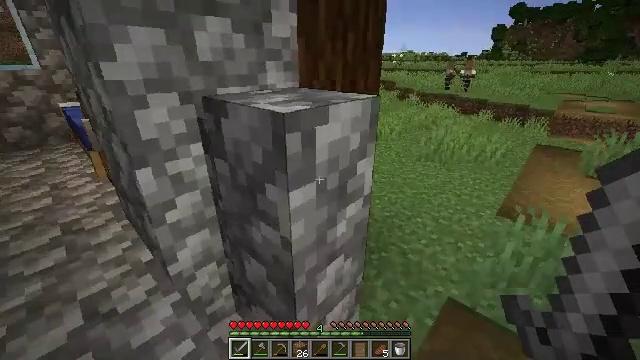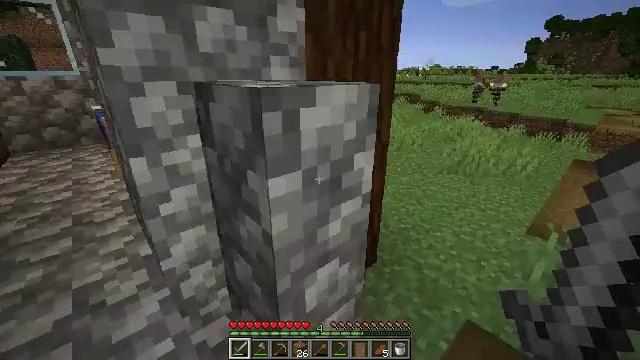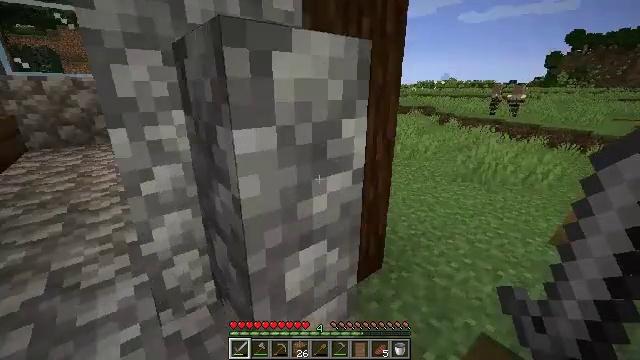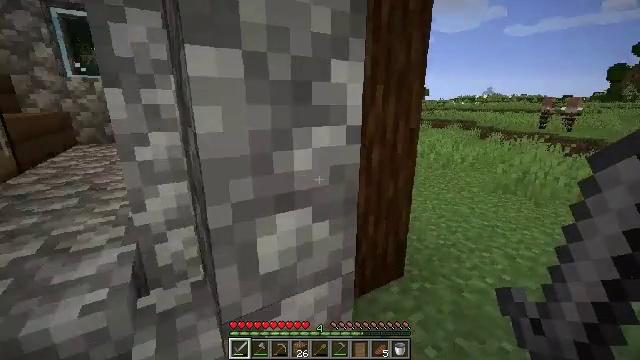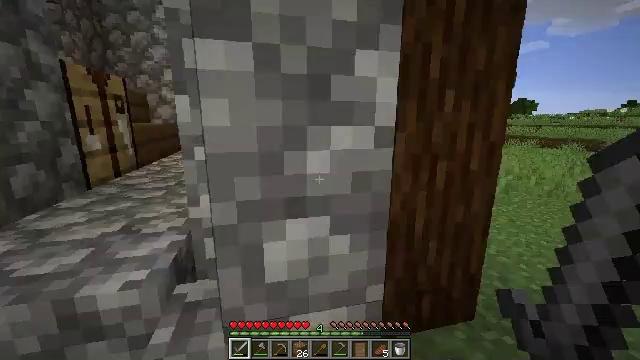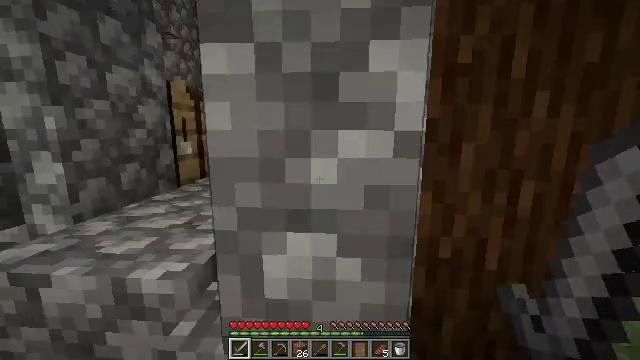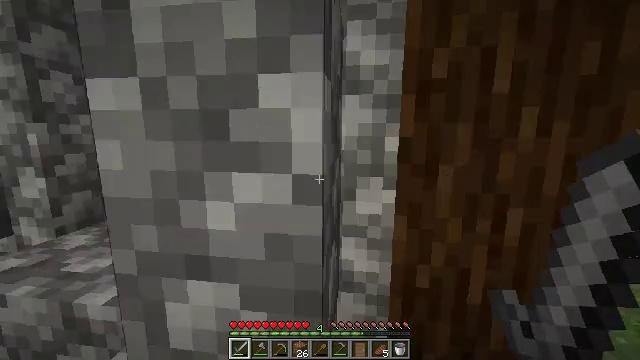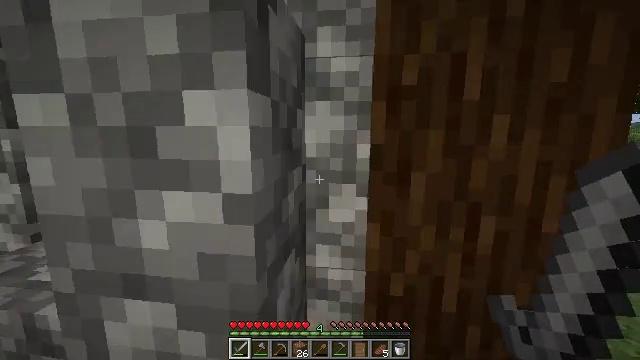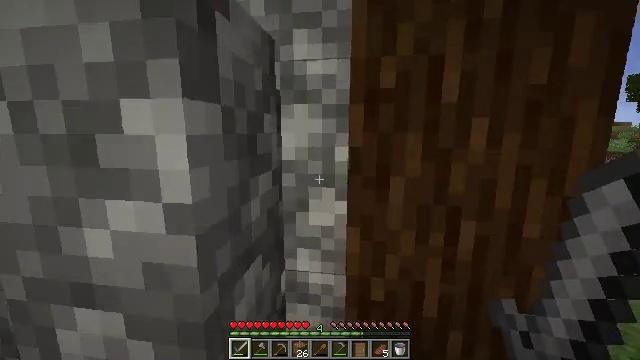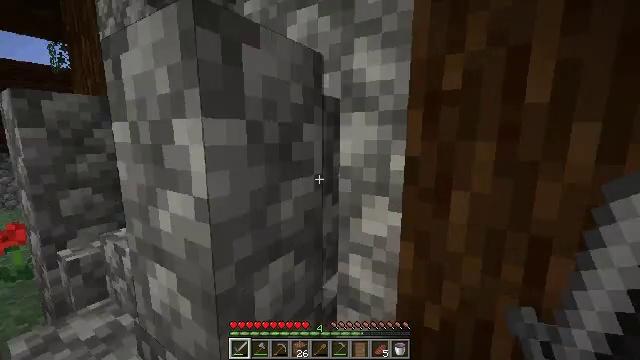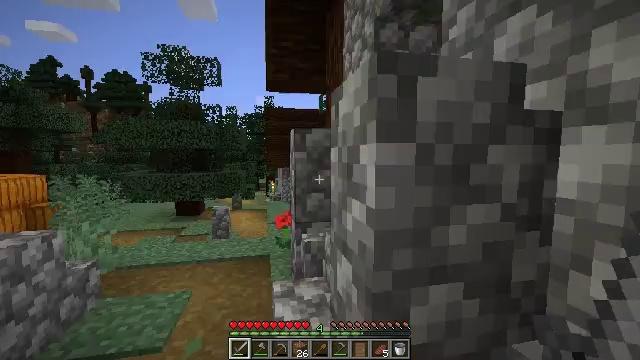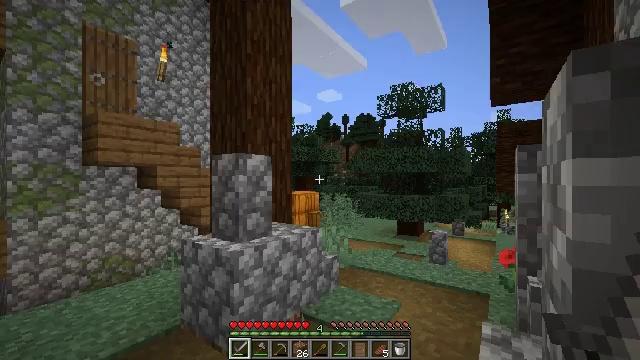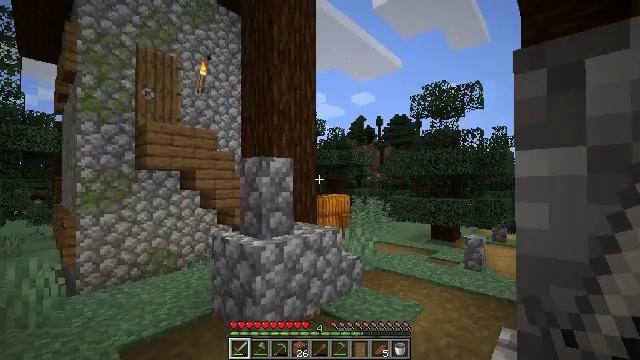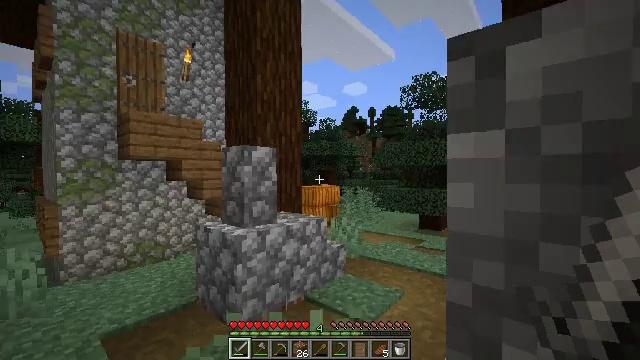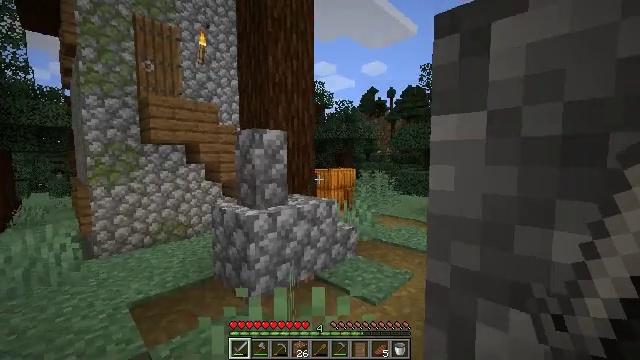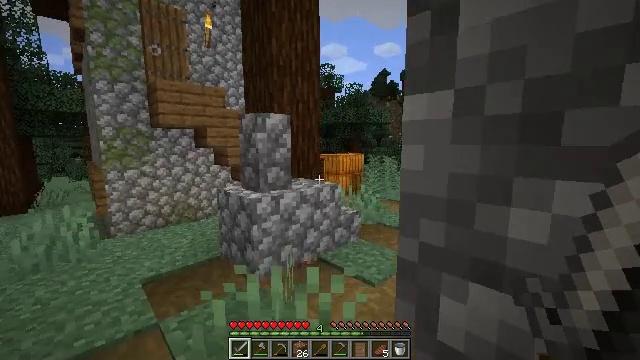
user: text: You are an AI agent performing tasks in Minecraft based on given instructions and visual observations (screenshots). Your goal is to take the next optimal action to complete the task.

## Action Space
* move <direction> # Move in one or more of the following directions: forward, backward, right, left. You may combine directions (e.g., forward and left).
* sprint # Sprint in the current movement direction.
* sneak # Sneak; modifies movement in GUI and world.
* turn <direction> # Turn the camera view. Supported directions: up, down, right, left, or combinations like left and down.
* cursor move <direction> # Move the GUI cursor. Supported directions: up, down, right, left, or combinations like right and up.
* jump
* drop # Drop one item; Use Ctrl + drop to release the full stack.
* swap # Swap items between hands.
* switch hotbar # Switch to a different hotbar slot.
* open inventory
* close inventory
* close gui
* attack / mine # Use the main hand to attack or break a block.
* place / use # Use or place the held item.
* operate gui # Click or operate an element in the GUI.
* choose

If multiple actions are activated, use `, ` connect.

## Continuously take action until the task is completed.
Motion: motion action
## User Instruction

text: Mine the spruce door to collect it.
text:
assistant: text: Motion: move forward and move right, turn left and up
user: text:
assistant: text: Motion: move forward and move right, turn left and up
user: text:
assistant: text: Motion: move forward and move right, turn left and up
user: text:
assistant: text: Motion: move forward and move right, turn left and up
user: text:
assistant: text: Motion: move forward and move right, turn left and up
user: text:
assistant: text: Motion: move right, turn left
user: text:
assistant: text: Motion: move right
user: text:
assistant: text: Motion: move right
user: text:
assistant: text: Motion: move right, turn left
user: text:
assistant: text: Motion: move right, turn left and up
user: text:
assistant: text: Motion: move right, turn left and up
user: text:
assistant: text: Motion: move right, turn left
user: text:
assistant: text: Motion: move right, turn right and down
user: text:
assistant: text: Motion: turn left and down
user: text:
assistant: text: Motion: move back, turn left and down
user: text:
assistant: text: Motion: move back
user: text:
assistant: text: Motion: move back and move left
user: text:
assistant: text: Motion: move back and move left, turn right
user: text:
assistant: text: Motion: move left, turn right and up
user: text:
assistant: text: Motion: move left, turn right
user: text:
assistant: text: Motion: move left, turn right
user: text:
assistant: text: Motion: move forward and move left
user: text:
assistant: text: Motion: move forward and move left
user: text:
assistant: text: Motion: move forward and move left
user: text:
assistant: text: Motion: move forward and move left, turn left and up
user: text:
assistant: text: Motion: move forward, turn left
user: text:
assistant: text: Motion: move forward, turn left
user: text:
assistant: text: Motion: move forward, turn left and down
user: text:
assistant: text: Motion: move forward, turn left and down
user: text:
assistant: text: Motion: move forward